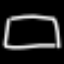
Label: square